Question: I am working on an app and I would like to change its .NET framework.
Normally that would be under Properties->Application but I couldn't find it anywhere for Android or iOS applications.
I am aware that I can create a new project and specify it then (as can be seen in the picture), but there must be a different way to change it.
Thanks in advance.

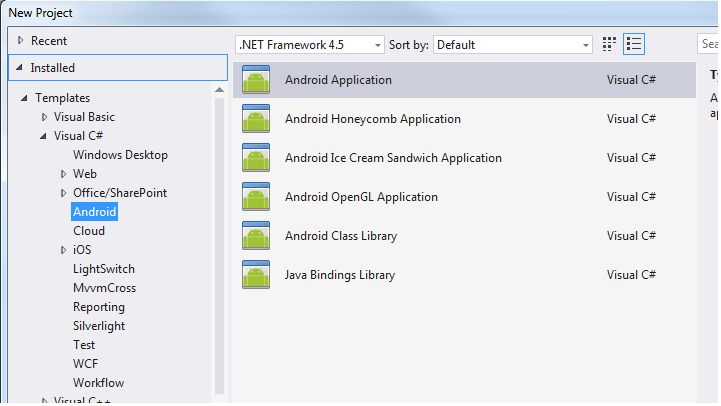
Answer: It's Xamarin's decision to lock down Xamarin.iOS and Xamarin.Android projects to use .NET 4.5 profile by default, which enables huge benefits to be compatible with Microsoft. Unless Microsoft creates 4.6 or 5.0 profile, there is never a need for you to switch.
You can read from multiple locations the similar statements, such as "Now our class libraries are based on the .NET 4.5 profile",
<URL>
That's the obvious evidence.